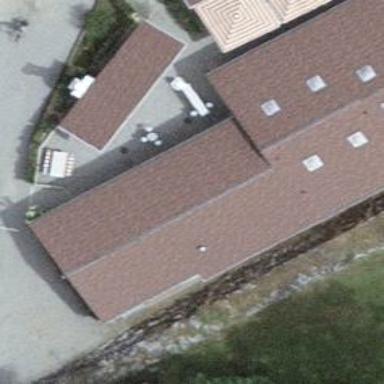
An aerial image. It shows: Restaurant.